Aerial crown-view tile of a tropical tree (Barro Colorado Island, Panama), acquired 20250317:
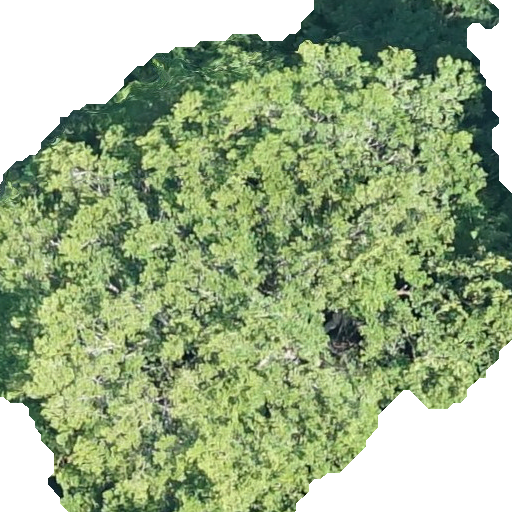
Species: Terminalia amazonia
GBIF accepted scientific name: Terminalia amazonica
Crown area: 326.729 m²